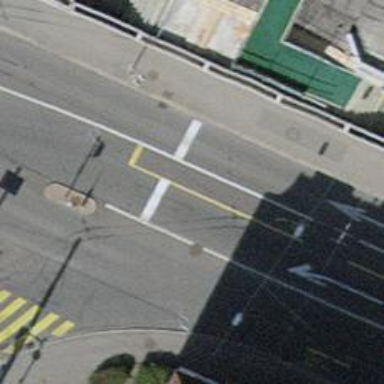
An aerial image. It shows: Road with traffic signals.